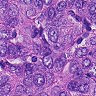
Metastatic tissue present: yes